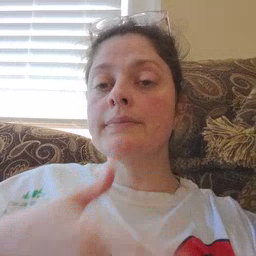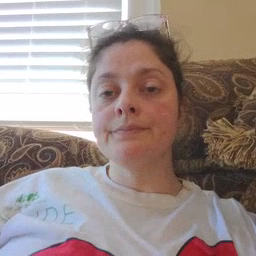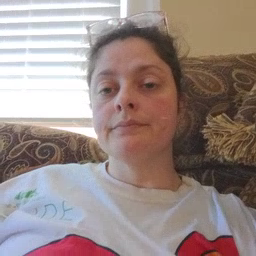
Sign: hen